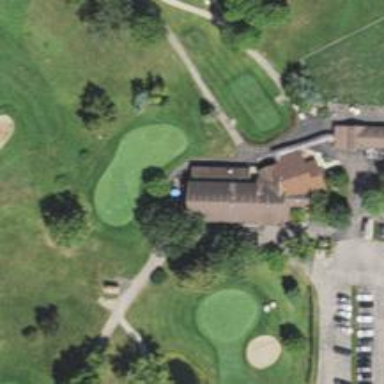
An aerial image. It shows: Path used for both walking and golf.